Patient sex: M
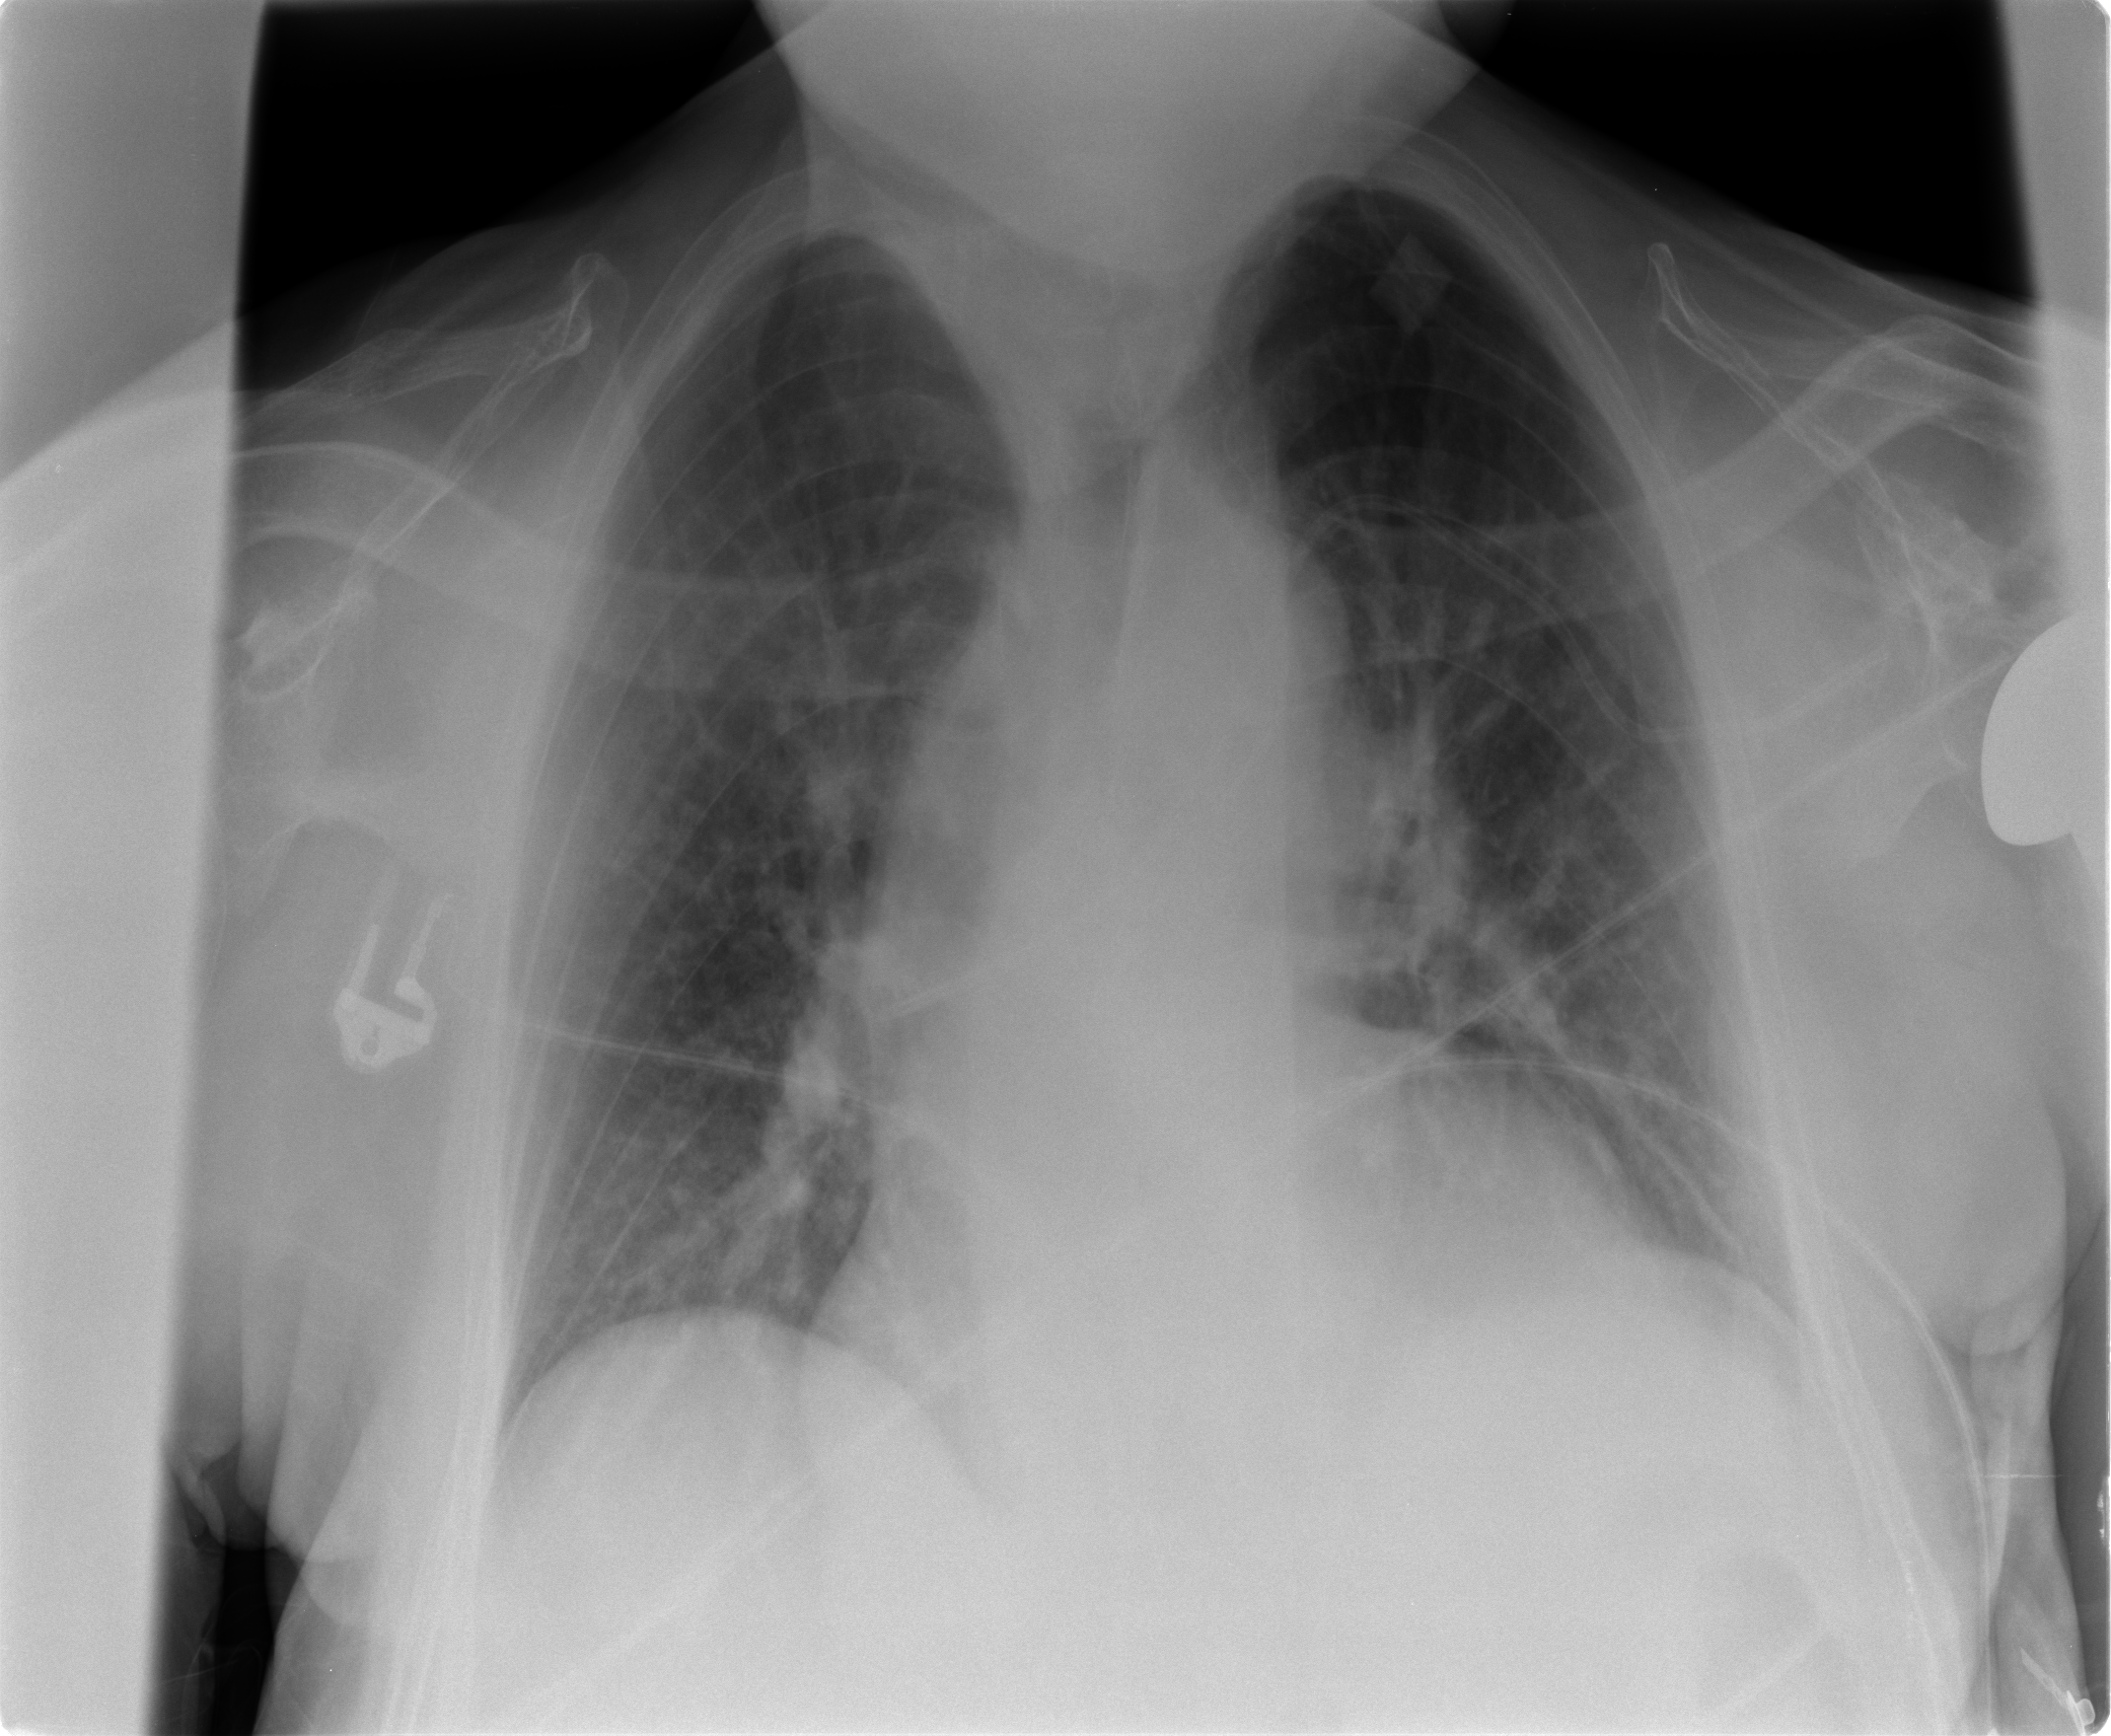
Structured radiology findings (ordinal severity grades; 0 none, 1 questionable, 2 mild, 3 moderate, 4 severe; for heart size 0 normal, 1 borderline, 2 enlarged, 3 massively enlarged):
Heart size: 2
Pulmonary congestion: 2
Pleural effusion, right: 0
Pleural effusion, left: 0
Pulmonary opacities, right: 0
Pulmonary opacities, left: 0
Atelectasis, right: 0
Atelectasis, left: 0